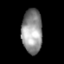
Tissue: lung
Cell type: Endothelial cells
Senescence score: 0.5634
Nuclear area (px): 892
Mean DAPI intensity: 146.263